Question: I have recently started to see this error, and I cant work out what has caused it as I havent changed the css files recently
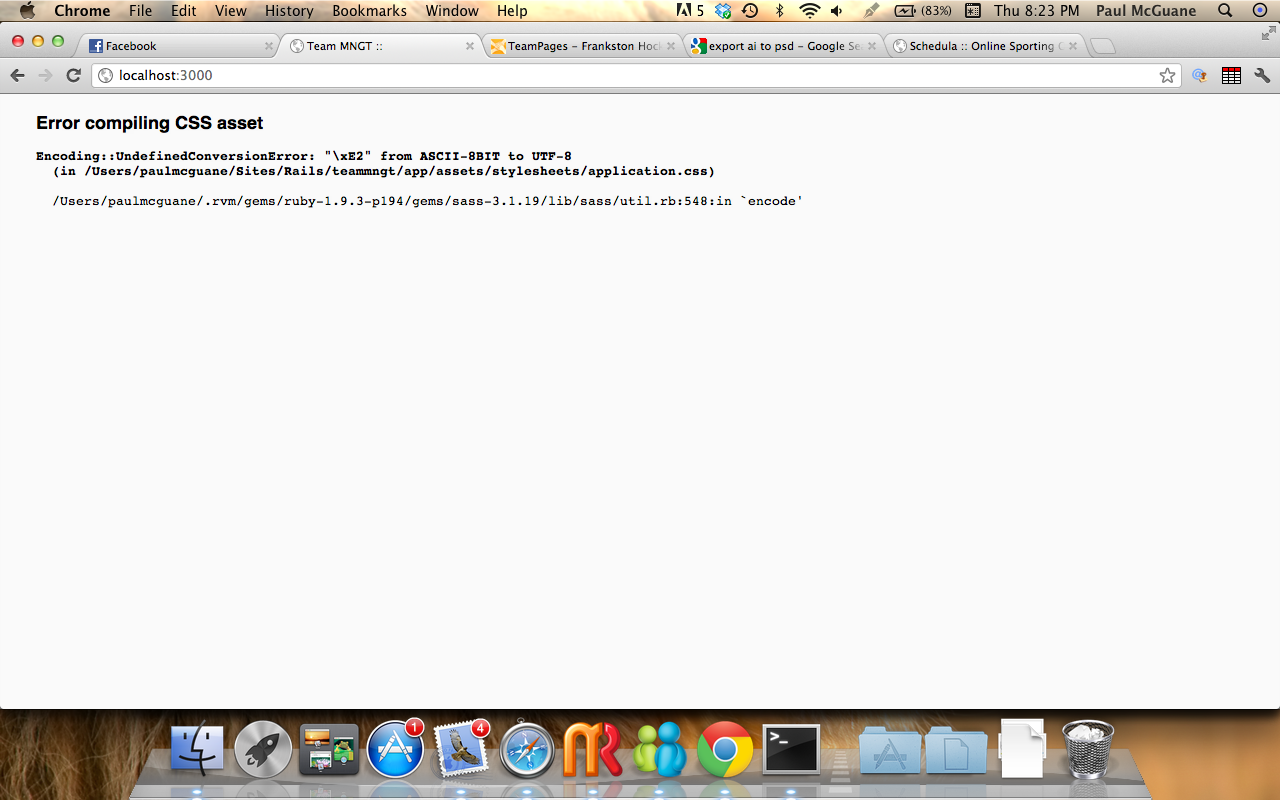
Answer: You need to convert your SCSS file to UTF-8; if it contains any characters (a, in this case) outside the range of -EUR then it can't be implicitly converted from ASCII.
Any decent editor should be able to convert it to UTF-8, or failing that use 'iconv'.
Of course, you can also just remove the offending character, but I presume it's there for a good reason.